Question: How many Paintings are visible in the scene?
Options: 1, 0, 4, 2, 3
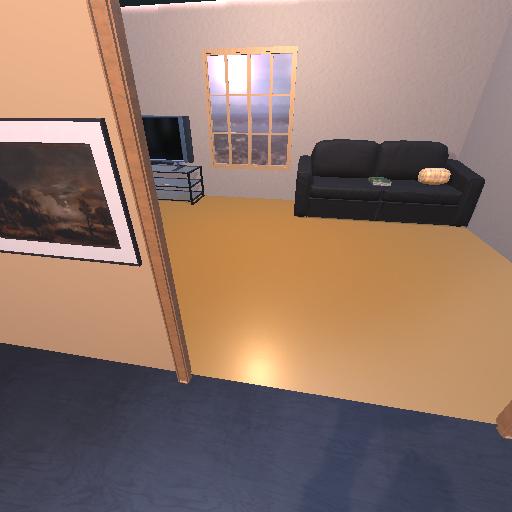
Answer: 1